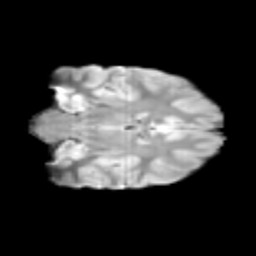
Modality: T2w
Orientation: coronal
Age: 10
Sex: male
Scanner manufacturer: siemens
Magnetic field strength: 3 T
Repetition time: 3.8 s
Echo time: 0.07 s